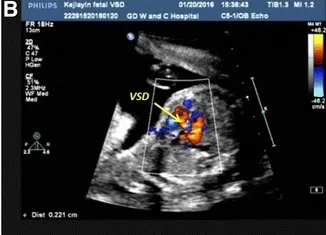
Ultrasound examination images. B; Ultrasound examination result at 33wk. A ventricular septal defect (VSD) for 3.0 mm was shown as the arrow in the image.
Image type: radiology (ultrasound)